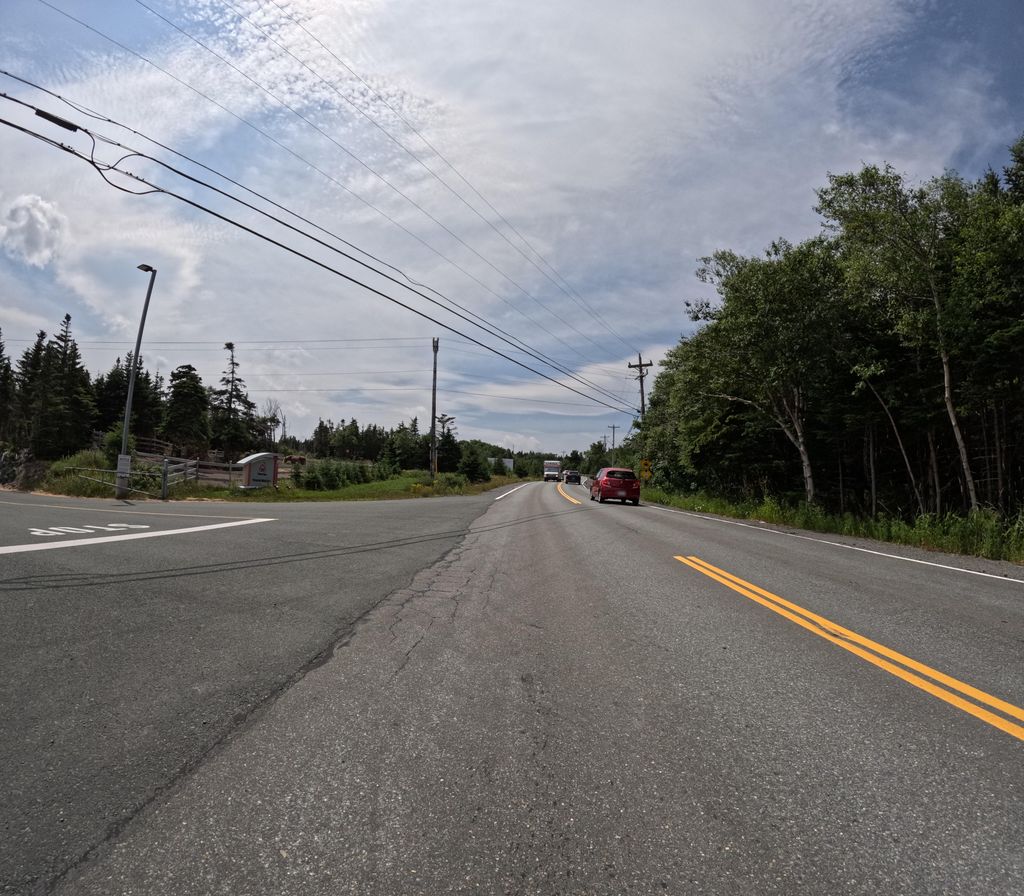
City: st_johns